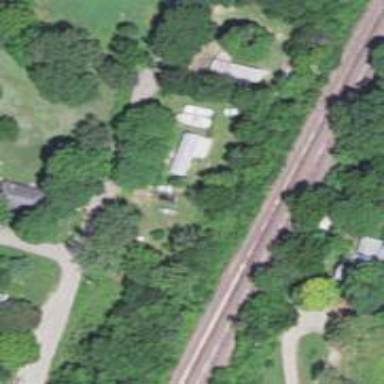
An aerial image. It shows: Railway track.